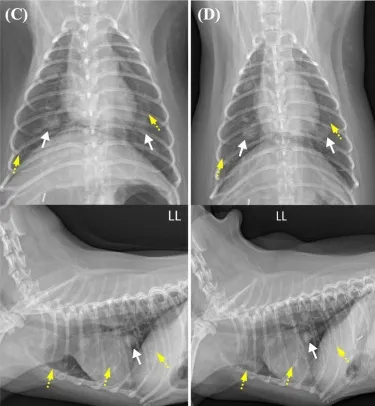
Changes in the pulmonary nodules on thoracic radiographs from before toceranib administration to 2 weeks, 2 months, and 4 months after treatment initiation. Pulmonary nodules with well-defined borders are indicated by white arrows, whereas regressed nodules are indicated by yellow dashed arrows. (C) In a thoracic radiograph obtained 2 months after toceranib administration, another pulmonary nodule initially sized 8.4 x 7.7 mm is no longer detected. The majority of the pulmonary nodules exhibit partial remission and a diminished size.
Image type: radiology (x_ray)